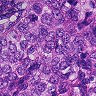
Metastatic tissue present: yes